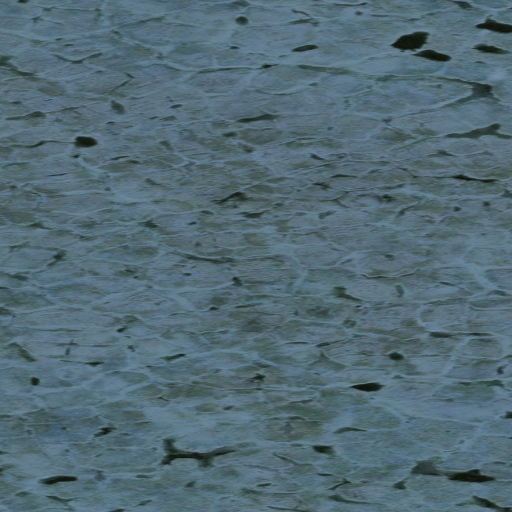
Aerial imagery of ridge(s) in Alaska named Niguanak Ridge containing only unknown